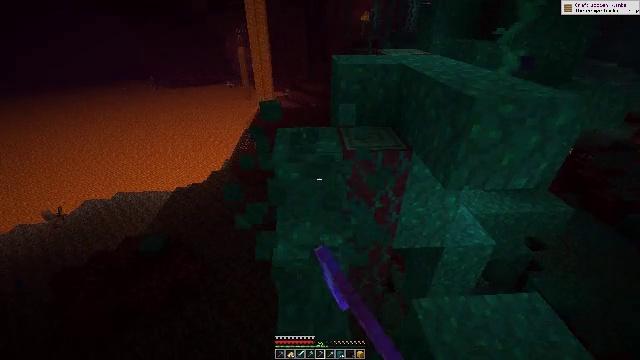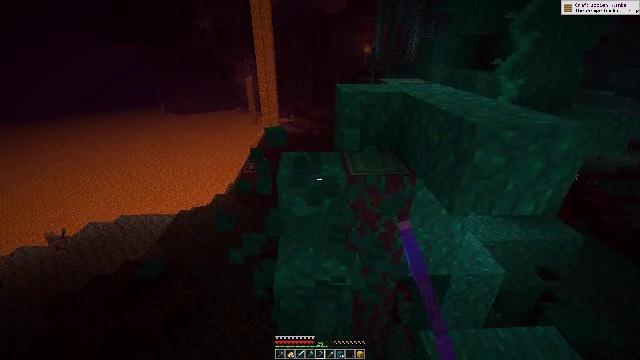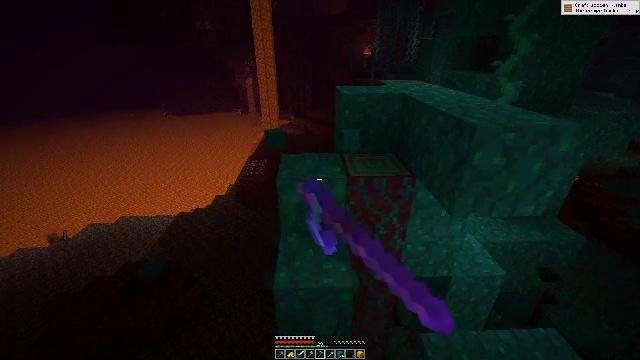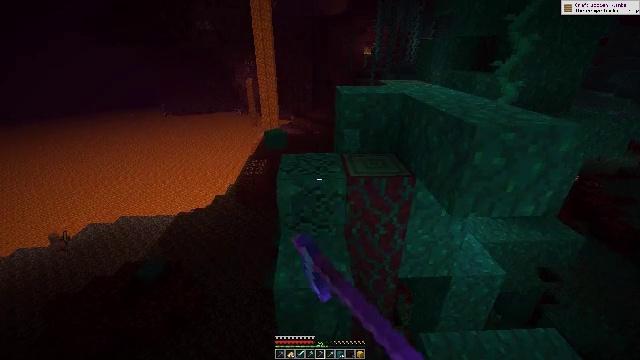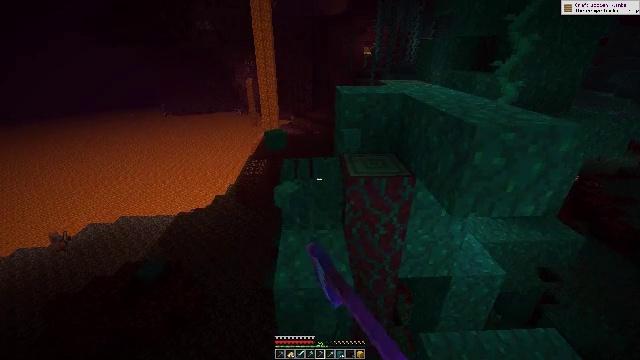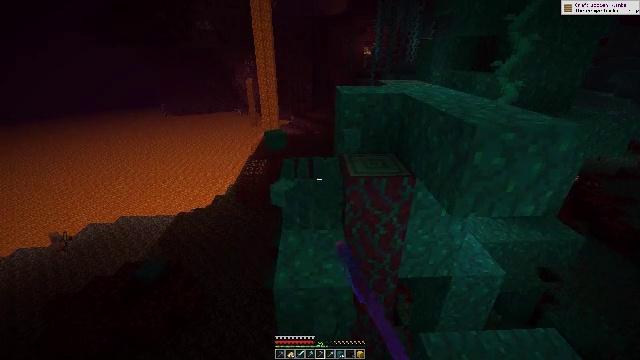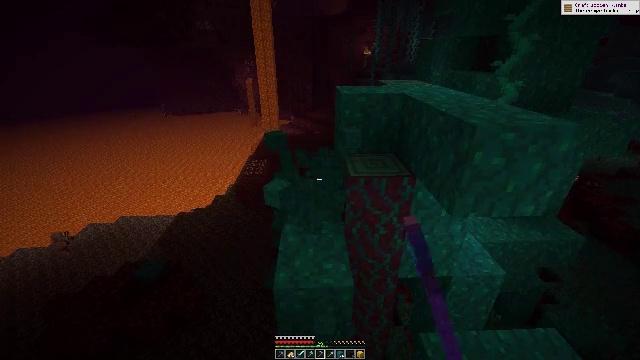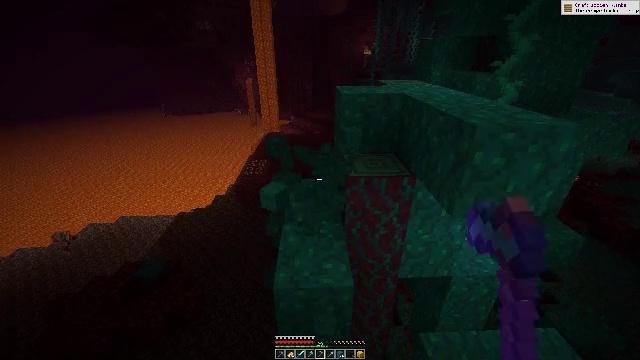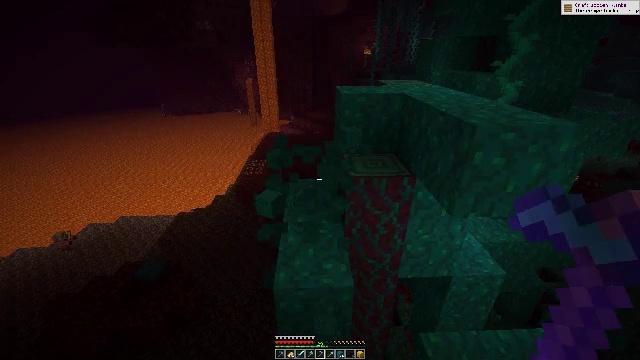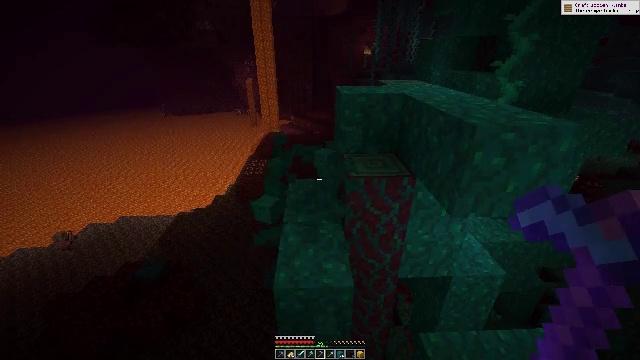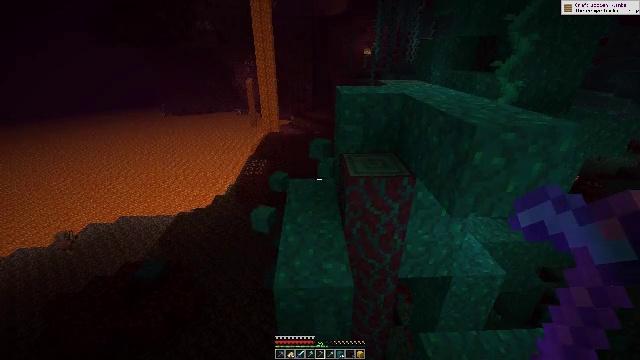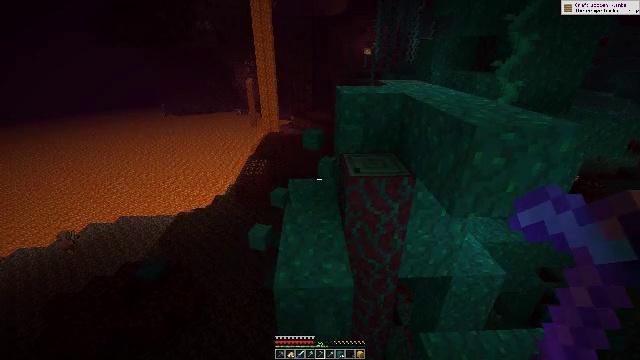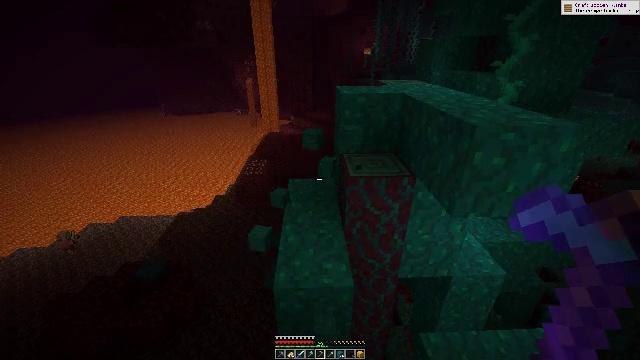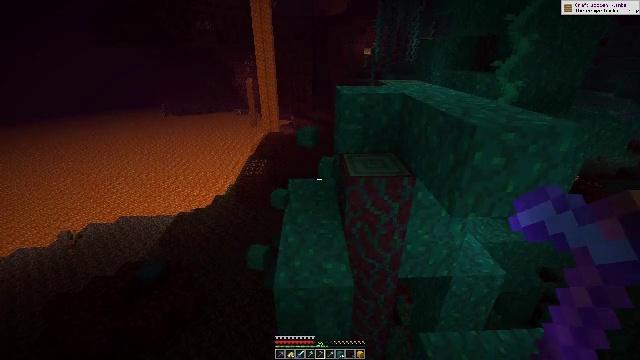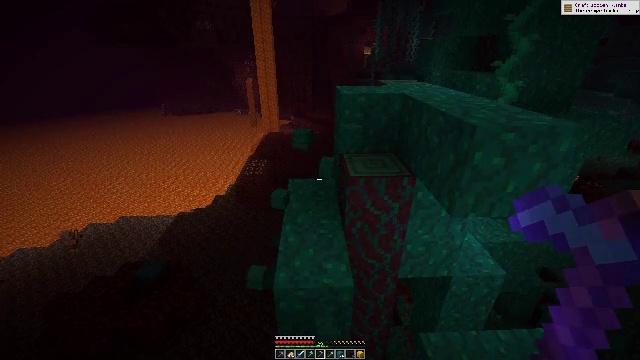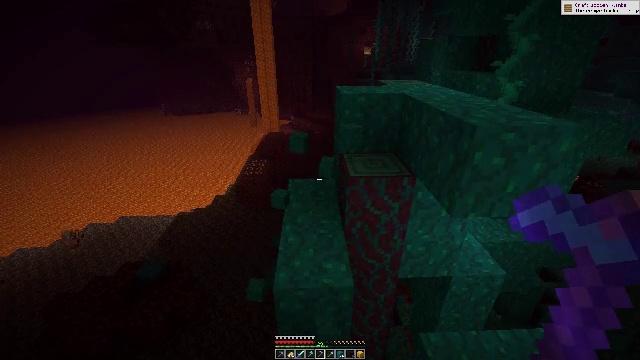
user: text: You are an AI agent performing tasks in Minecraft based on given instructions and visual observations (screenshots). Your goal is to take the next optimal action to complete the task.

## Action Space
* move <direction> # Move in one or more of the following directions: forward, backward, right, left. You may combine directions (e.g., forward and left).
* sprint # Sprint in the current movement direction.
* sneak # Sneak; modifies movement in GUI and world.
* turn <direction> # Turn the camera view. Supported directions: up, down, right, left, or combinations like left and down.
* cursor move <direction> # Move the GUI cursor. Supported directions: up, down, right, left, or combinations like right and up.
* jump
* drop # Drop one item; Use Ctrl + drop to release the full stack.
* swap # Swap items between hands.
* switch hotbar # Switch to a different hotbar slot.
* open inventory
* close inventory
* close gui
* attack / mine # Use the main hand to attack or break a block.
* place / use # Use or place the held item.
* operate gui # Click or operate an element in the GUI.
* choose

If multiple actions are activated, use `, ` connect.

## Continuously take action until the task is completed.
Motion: motion action
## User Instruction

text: Mine warped wart block.
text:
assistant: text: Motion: turn up, attack / mine
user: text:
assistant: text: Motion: attack / mine
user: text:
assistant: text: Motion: attack / mine
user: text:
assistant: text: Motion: attack / mine
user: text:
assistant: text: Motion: attack / mine
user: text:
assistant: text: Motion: attack / mine
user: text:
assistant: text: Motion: attack / mine
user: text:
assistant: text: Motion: attack / mine
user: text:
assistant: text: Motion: attack / mine
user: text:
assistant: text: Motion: attack / mine
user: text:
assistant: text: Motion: attack / mine
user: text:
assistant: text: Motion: attack / mine
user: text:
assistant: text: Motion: attack / mine
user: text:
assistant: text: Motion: attack / mine
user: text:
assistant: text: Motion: attack / mine
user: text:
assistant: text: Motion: attack / mine
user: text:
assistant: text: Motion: attack / mine
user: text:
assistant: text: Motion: attack / mine
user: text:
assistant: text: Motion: attack / mine
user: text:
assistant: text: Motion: attack / mine
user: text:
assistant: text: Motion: attack / mine
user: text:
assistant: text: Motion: attack / mine
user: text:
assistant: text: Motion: attack / mine
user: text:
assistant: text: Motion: attack / mine
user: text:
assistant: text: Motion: attack / mine
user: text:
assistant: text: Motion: attack / mine
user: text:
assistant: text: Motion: attack / mine
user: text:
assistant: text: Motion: turn right and down, attack / mine
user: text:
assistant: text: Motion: turn down, attack / mine
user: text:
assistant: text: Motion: turn down, attack / mine